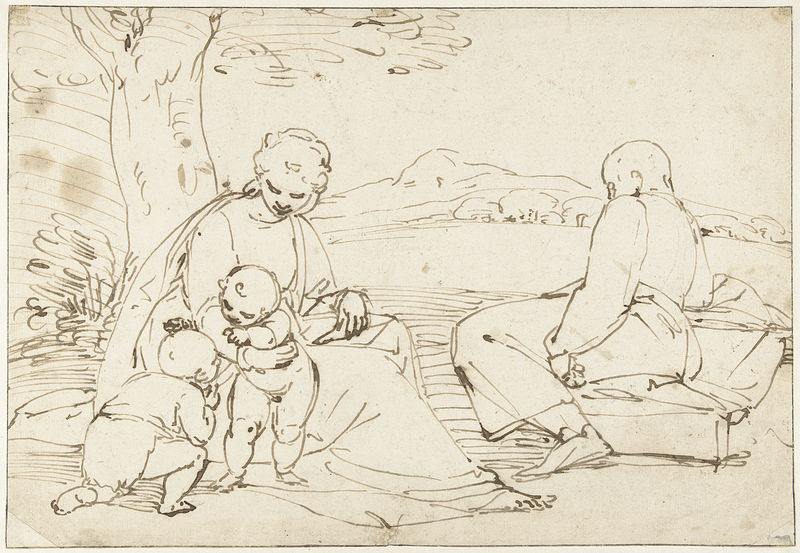
Titel: De rust op de vlucht naar Egypte
Künstler: Luca Cambiaso
Standort: Amsterdam
Institution: Rijksmuseum
Schlagwörter: baum, berg, himmel, mann, nackt, weiß, landschaft, menschen, sitzen, frau, kleid, köpfe, rücken, schwarz, skizze, zeichnung, beige, arme, johannes, schauen, hügel, stamm, boden, familie, frau kind, kind, mutter, vater, kinder, papier, studie, berge, baby, pause, picknick, rast, bett, biden, spiel, tusche, tinte, flecken, liege, jesus, babies, ausruhen, tuschezeichnung, johannes der täufer, vorstudie, braun7kinder